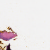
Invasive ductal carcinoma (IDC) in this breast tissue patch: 0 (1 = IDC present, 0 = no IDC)